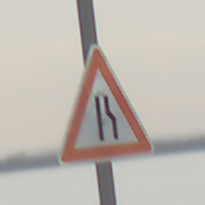
Verkehrszeichen: EinseitigVerengteFahrbahnRechts
Umgebung: Outdoor, Nature
Tageszeit: MorningAfternoon
Wetter: Overcast
Licht: Natural
Jahreszeit: Winter
Kontrast: LowContrast